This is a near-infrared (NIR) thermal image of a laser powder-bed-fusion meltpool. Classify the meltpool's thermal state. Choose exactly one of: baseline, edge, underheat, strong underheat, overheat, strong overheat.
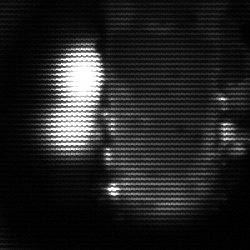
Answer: strong underheat